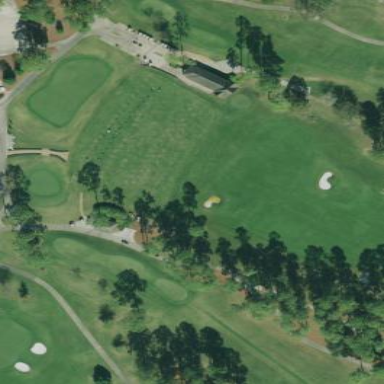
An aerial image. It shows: Grassy area used as driving range for golf.